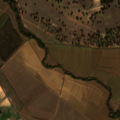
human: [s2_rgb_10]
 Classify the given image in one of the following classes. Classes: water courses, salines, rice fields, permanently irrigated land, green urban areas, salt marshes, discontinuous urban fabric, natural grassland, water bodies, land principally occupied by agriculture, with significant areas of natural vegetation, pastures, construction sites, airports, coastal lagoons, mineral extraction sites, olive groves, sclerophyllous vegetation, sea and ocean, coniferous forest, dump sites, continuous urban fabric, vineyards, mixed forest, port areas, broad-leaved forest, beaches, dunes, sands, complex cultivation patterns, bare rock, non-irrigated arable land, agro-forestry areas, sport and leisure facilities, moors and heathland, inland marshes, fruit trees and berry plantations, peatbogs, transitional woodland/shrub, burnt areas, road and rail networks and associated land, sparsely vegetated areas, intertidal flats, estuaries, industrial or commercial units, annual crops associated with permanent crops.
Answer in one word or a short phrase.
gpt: non-irrigated arable land, rice fields, pastures, agro-forestry areas